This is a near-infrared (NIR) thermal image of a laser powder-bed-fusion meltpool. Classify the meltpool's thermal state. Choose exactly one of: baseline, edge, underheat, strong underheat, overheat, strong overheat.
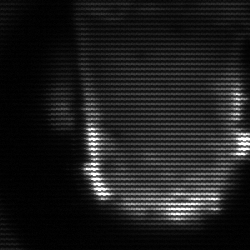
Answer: baseline